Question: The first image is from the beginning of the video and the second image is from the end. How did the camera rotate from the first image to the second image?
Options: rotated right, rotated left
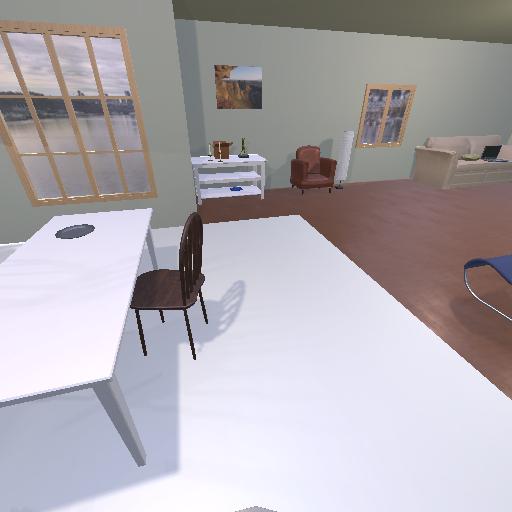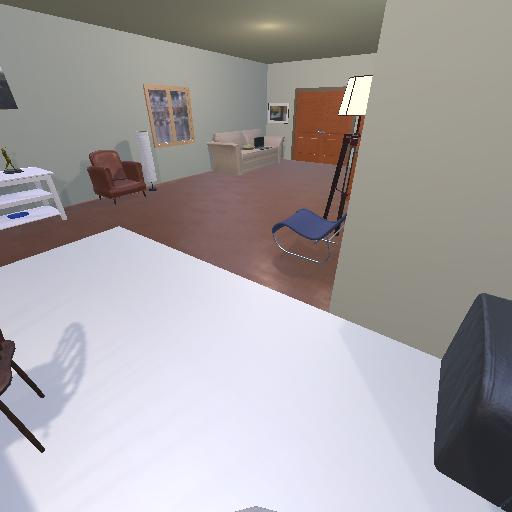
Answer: rotated right